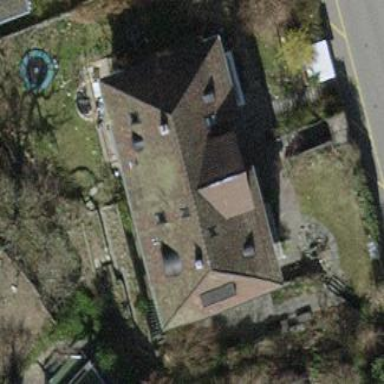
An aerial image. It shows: House with tile roof.